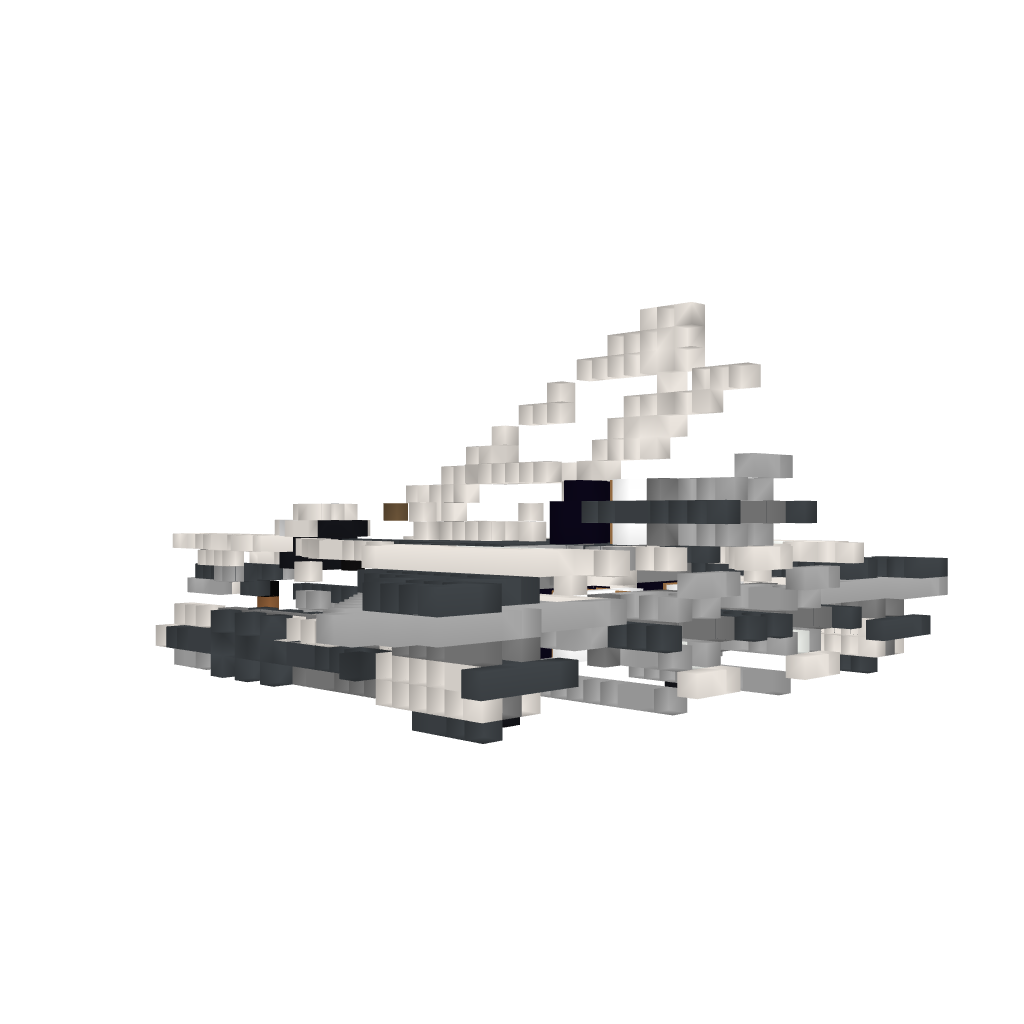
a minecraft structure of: Star Fury Mk II